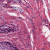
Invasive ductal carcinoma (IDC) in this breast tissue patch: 0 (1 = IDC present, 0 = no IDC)